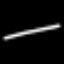
Label: line